Current action and preconditions to check: trajectory_clear

Your task: For each precondition in the list above, predict whether it will hold at this action.

Consider the current scene as observed from the mobile robot's camera, and analyze the predicted future states of all dynamic agents (e.g., people, animals, vehicles, or any moving entities) within the NEXT SECOND.

IMPORTANT: Only answer "very likely" if you are absolutely certain—based on strong, clear evidence—that a dynamic agent will violate the precondition in the predicted future state. Do NOT answer "very likely" for unlikely, ambiguous, or low-probability risks.

Ask yourself for each precondition: Is there a high probability, with clear and convincing evidence, that the predicted future states of any dynamic agent will interfere with the predicted future state of the currently executing action within the NEXT SECOND, causing that precondition to fail?

Assess the risk level based on these predictions. Use "likely" or "very likely" if motions create a clear risk of interference.

Use "neutral" or "improbable" if agents are nearby but their predicted paths are clearly diverging or non-conflicting.

Failure Risk Categories: "very improbable", "improbable", "neutral", "likely", "very likely"

Answer Format: Output ONLY the probability_of_failure value from these categories: "very improbable", "improbable", "neutral", "likely", "very likely"

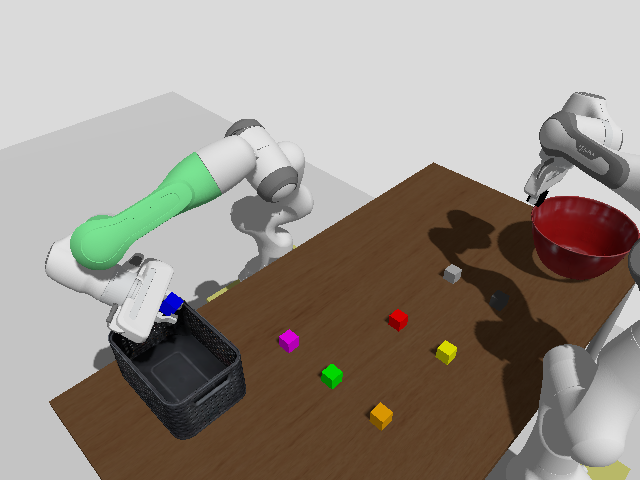

Answer: very improbable